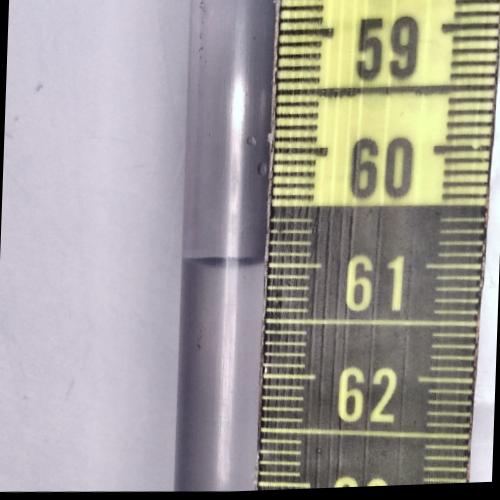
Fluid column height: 61.0 cm